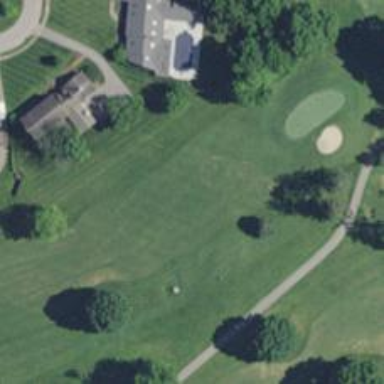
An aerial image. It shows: View of golf hole.